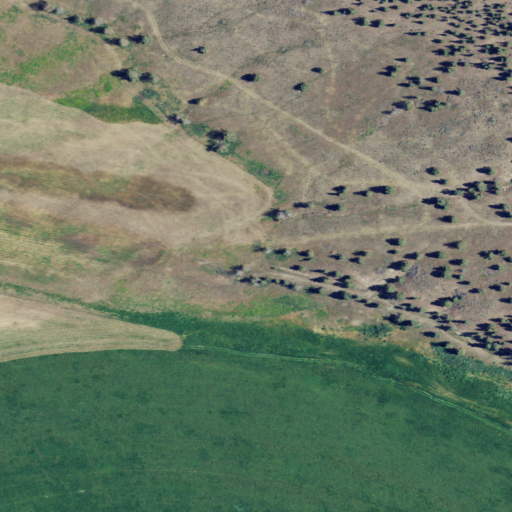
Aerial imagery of valley in Oregon named Putnam Gulch containing pasture, shrub, and grassland